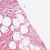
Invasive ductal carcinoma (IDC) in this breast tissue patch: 0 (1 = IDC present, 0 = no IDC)